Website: bh-photo
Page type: address-validator
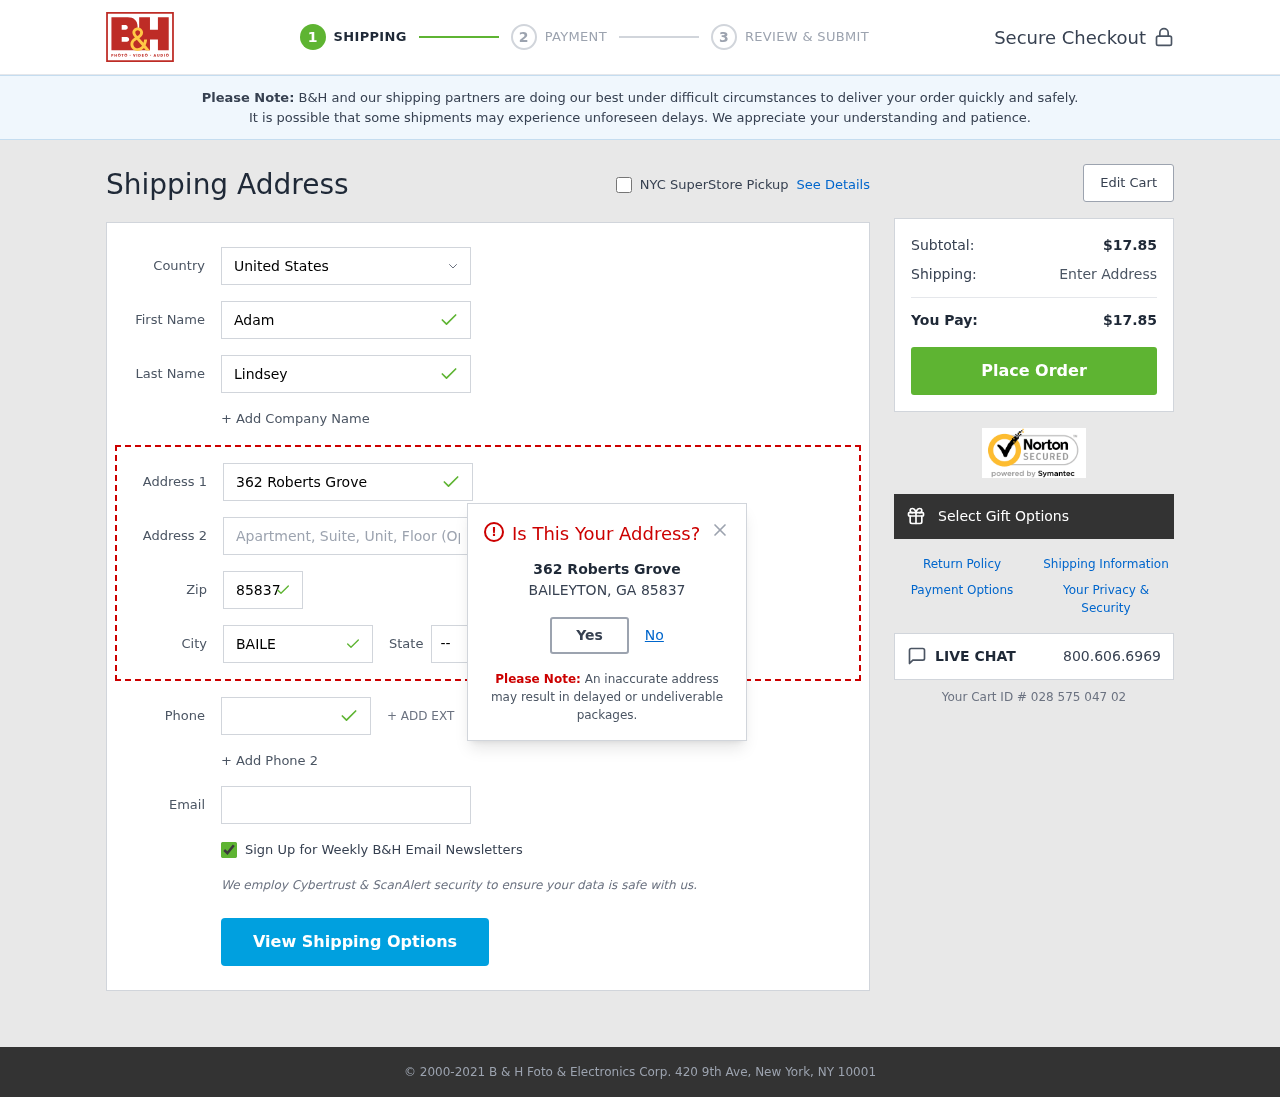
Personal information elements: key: PII_CITY
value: Baileyton
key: PII_COUNTRY
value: United States
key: PII_EMAIL
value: adam_lindsey@gmail.com
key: PII_FIRSTNAME
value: Adam
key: PII_LASTNAME
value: Lindsey
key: PII_PHONE
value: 5172084790
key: PII_POSTCODE
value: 85837
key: PII_STATE_ABBR
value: GA
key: PII_STREET
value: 362 Roberts Grove
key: PII_CITY_MODAL
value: BAILEYTON
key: PII_POSTCODE_FULL
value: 85837
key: PII_POSTCODE_NUMERIC
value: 85837
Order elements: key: ORDER_SUBTOTAL
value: $17.85
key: ORDER_TOTAL
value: $17.85
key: ORDER_ID
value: Your Cart ID # 028 575 047 02